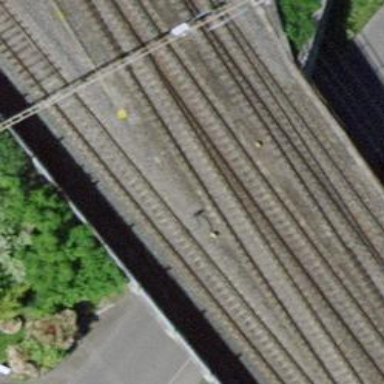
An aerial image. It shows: Rail siding with electrified tracks using contact line.